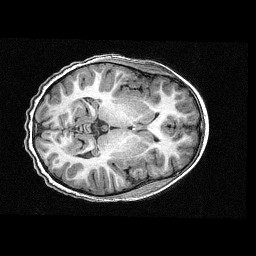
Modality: T1w
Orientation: axial
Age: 9
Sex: female
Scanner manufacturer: siemens
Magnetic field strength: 3 T
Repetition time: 2.3 s
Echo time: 0.00336 s